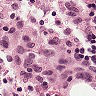
Metastatic tissue present: no